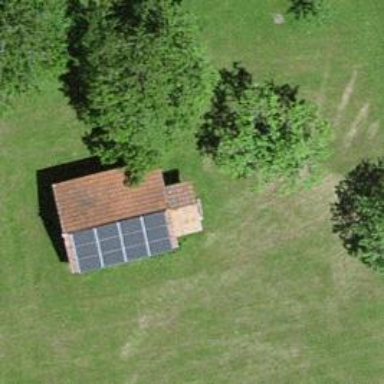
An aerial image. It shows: Shed.